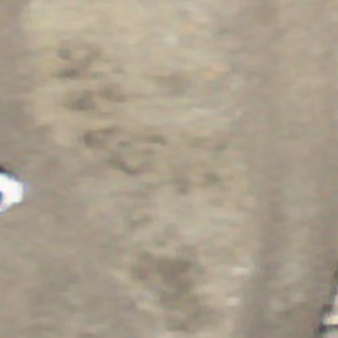
Label: other